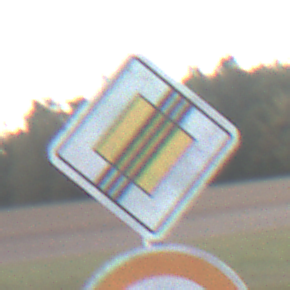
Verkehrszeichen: EndeVorfahrtsstrasse
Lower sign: Geschwindigkeit50
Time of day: SunriseSunset
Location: Outdoor (Nature)
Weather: PartlyCloudy
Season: NotSpecified
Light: Natural